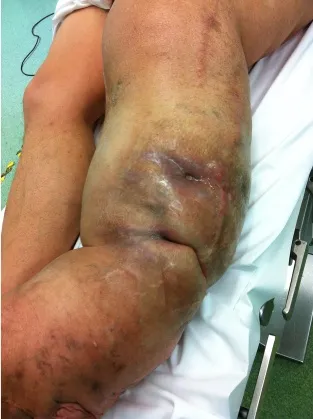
The patient presented with two
draining sinuses in an area of indurated skin (b).
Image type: medical_photograph (skin_photograph)